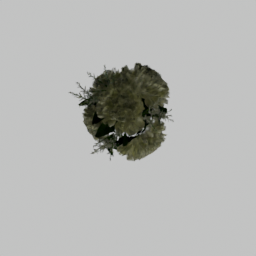
Label: decoration